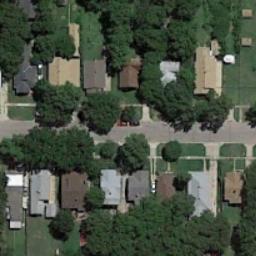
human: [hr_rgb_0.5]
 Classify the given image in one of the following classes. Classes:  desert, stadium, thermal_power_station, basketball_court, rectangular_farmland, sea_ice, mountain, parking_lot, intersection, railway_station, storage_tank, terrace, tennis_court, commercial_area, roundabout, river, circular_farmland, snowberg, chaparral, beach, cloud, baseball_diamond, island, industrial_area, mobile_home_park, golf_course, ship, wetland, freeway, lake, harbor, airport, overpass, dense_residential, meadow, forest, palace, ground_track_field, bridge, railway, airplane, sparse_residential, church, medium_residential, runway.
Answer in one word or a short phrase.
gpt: medium_residential